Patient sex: F
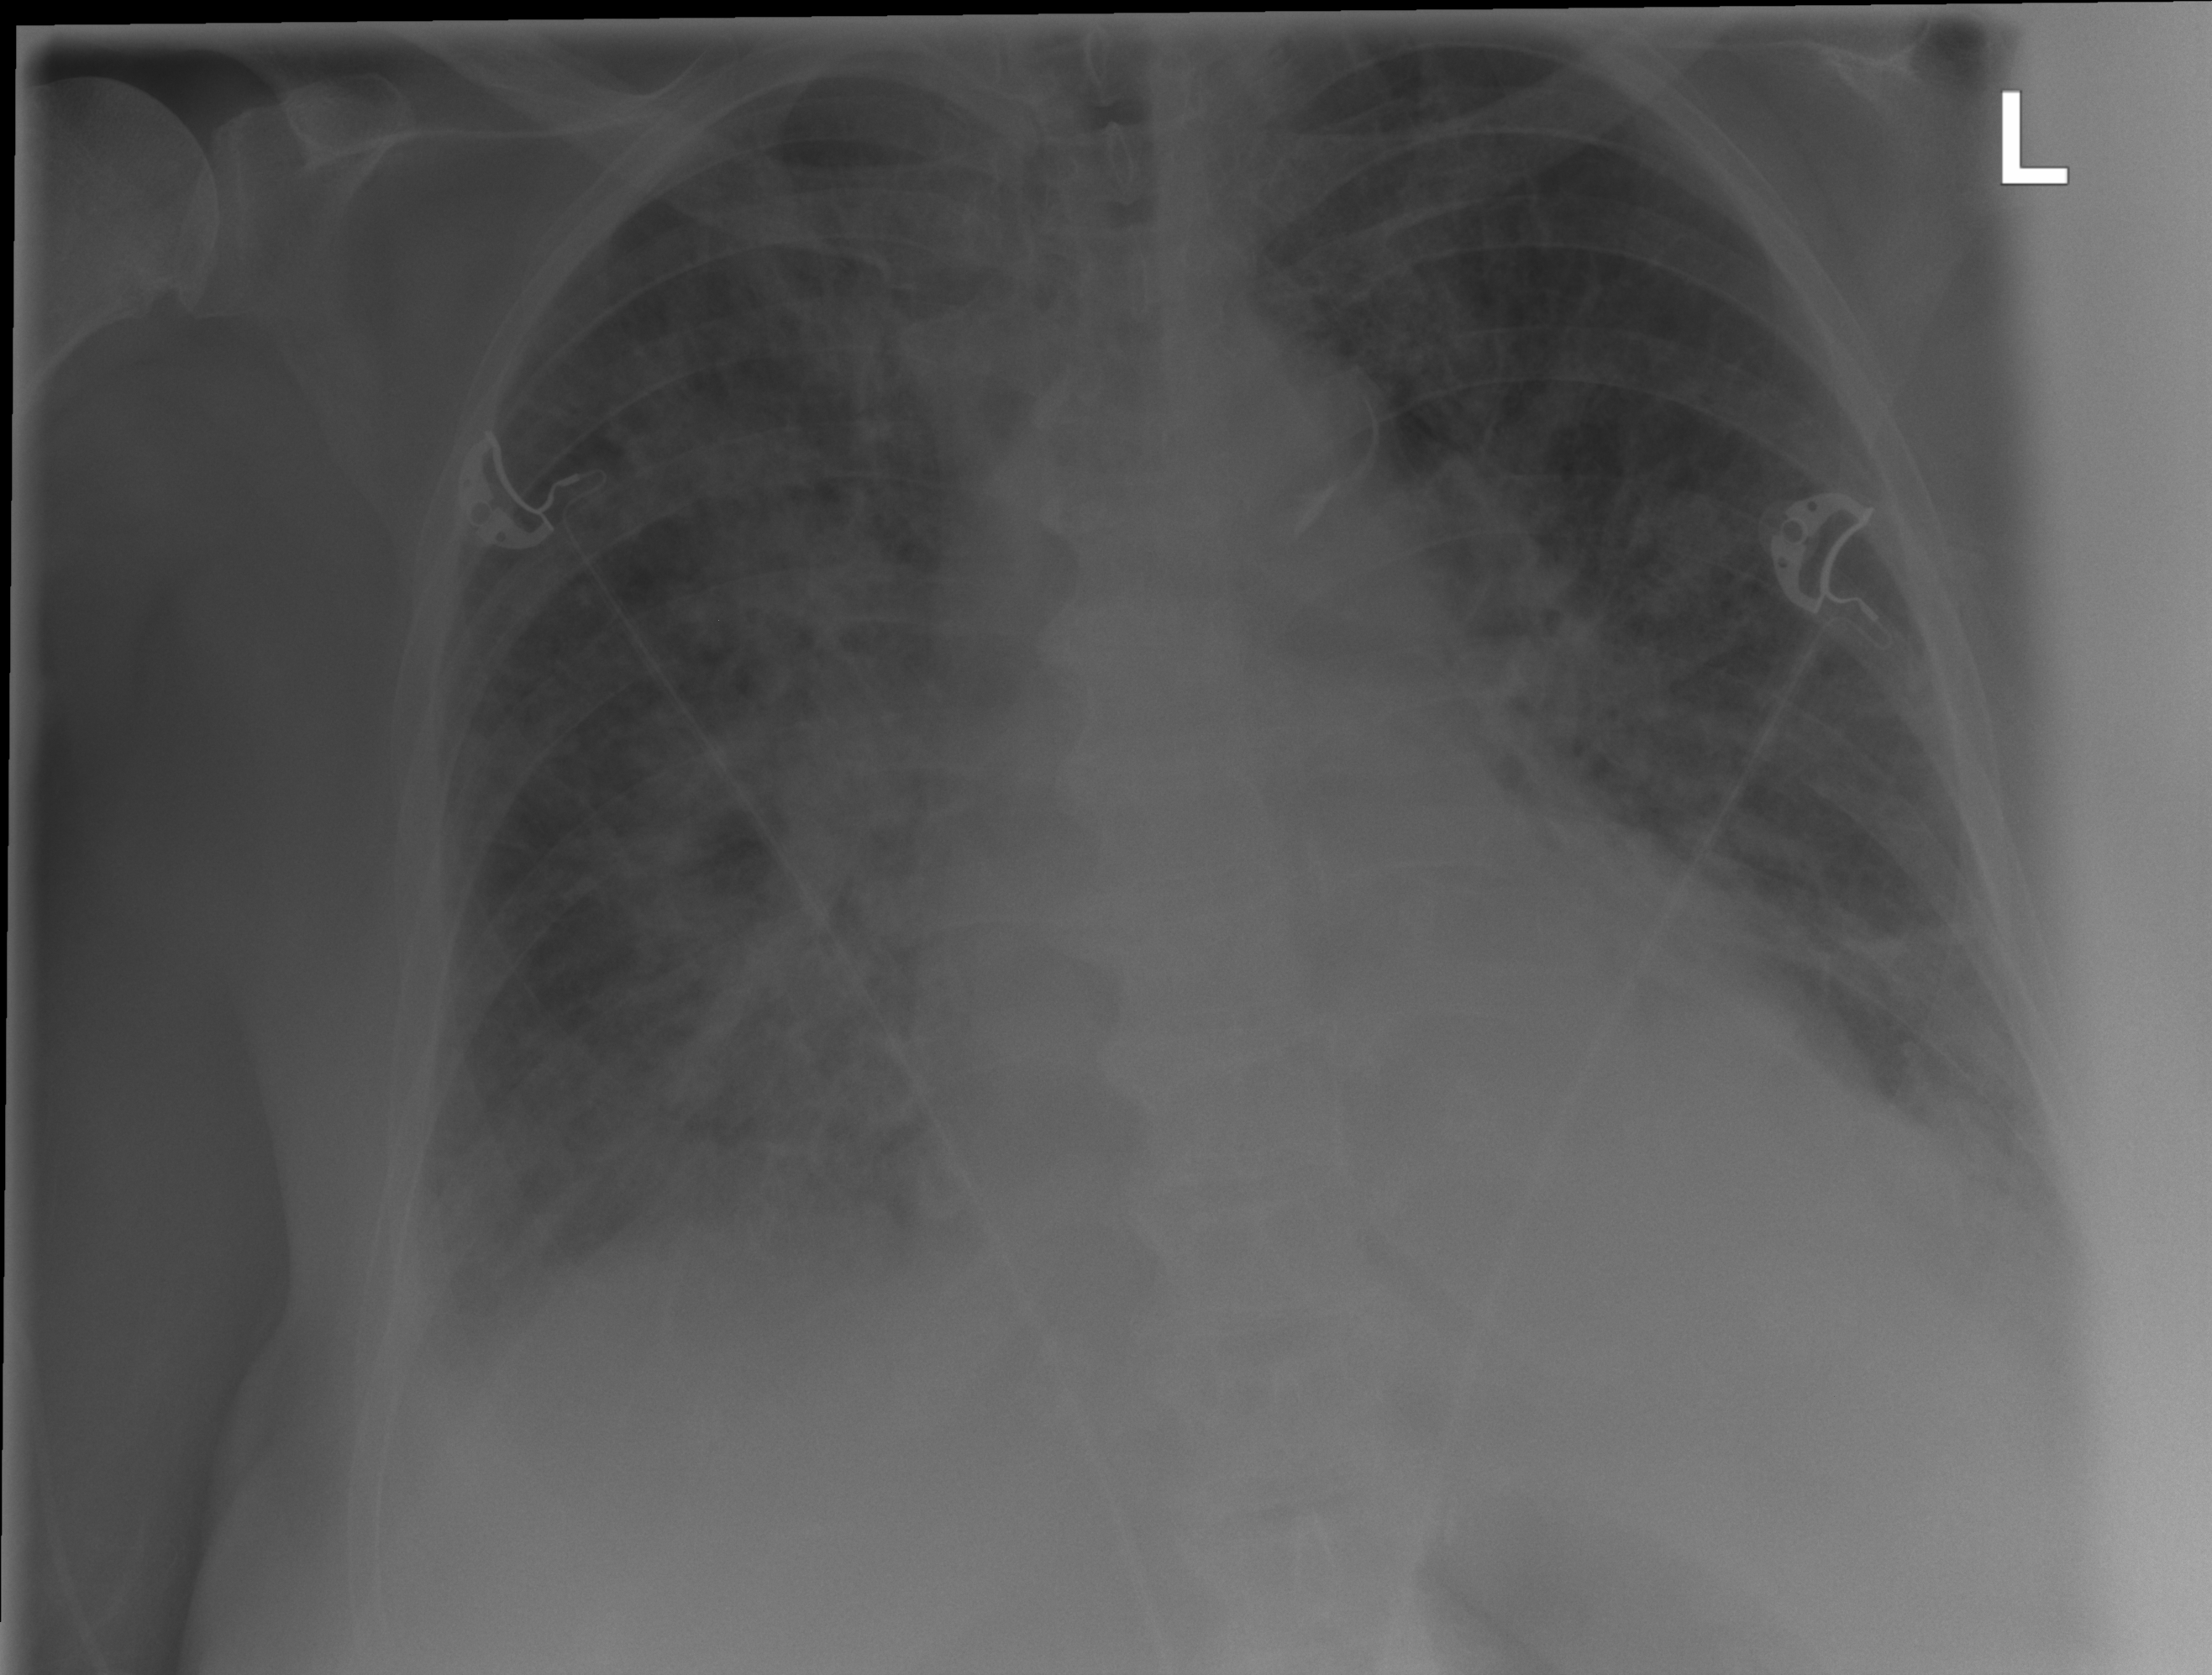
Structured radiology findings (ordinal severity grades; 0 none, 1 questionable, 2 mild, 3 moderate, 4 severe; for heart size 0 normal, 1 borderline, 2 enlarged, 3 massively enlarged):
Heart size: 2
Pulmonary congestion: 3
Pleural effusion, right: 2
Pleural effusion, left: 2
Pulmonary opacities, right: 3
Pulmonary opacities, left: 2
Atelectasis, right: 2
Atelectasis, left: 2